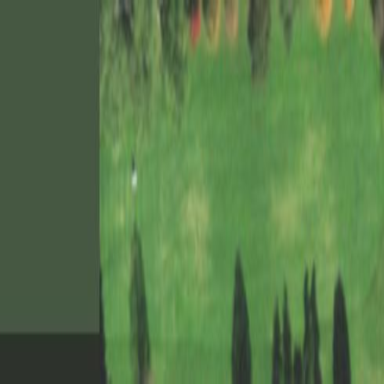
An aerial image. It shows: Grassy golf fairway.